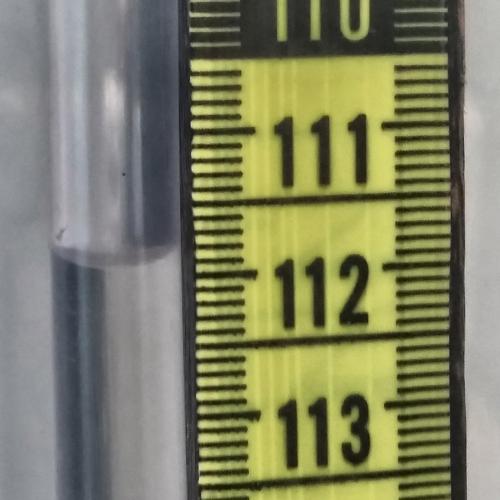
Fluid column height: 111.9 cm